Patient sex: M
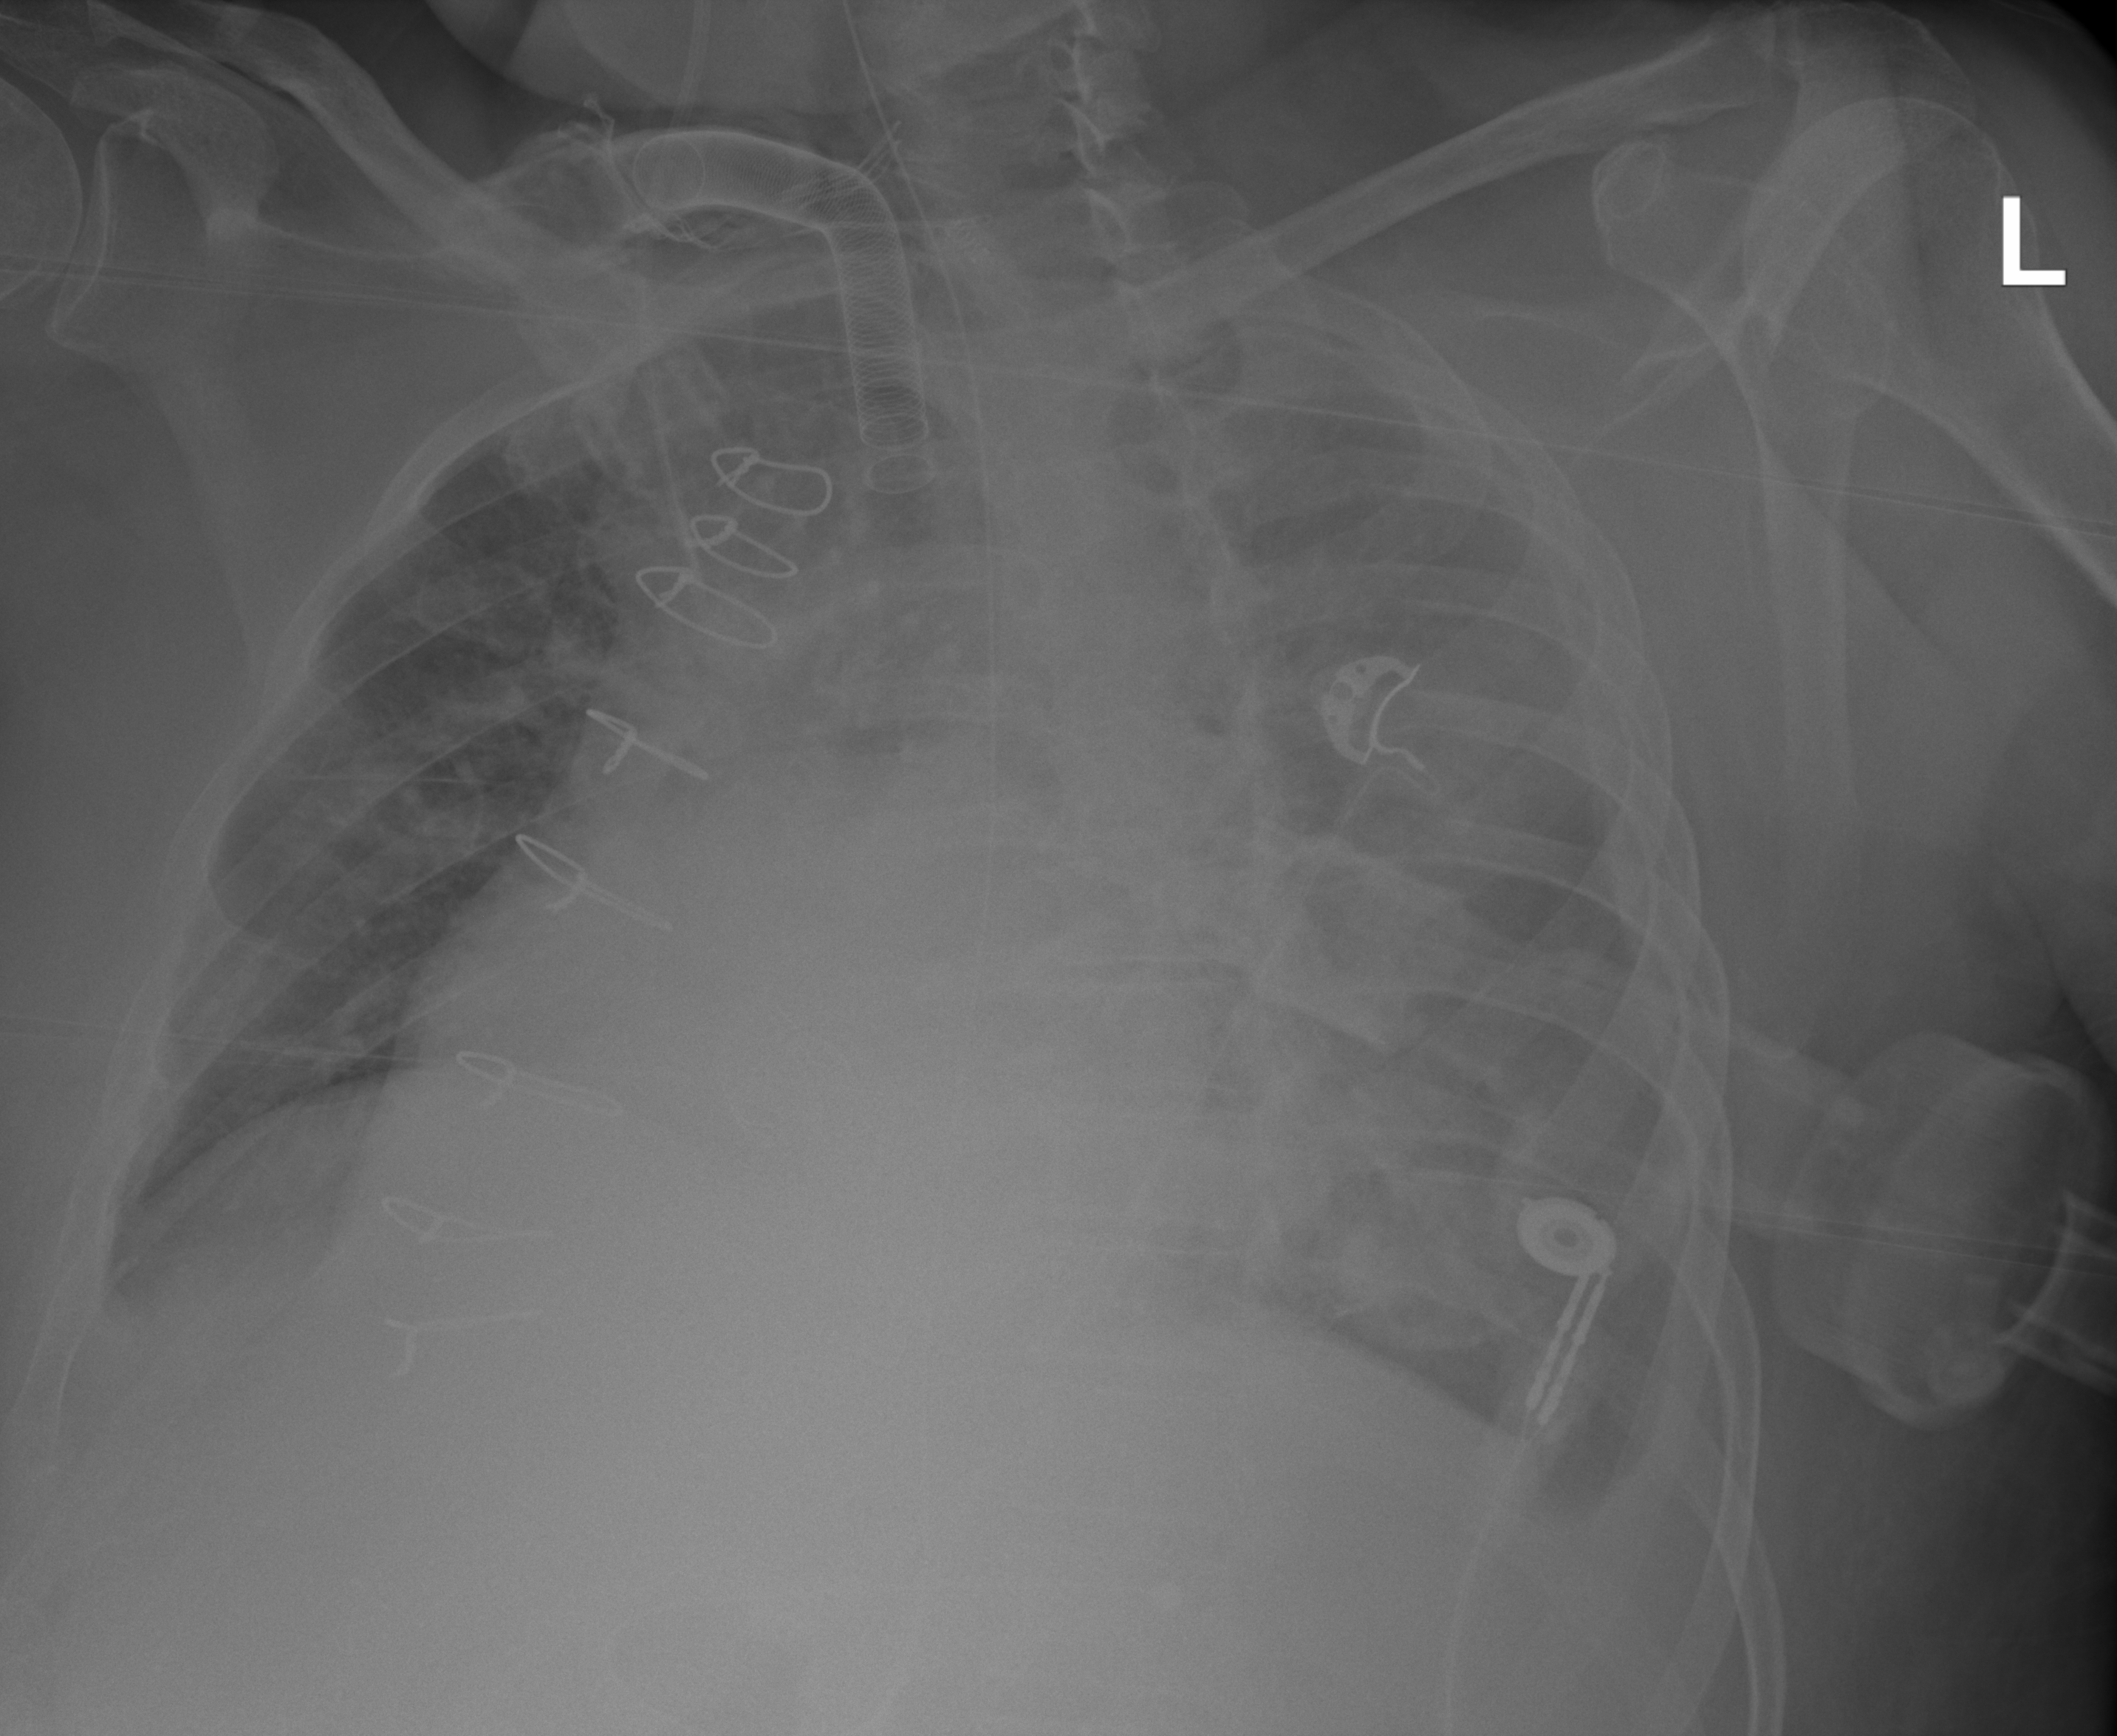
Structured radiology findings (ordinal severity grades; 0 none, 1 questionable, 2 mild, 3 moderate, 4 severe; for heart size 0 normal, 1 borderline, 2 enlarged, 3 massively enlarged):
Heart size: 2
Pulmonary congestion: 2
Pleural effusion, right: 0
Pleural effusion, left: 2
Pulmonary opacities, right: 0
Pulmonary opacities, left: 0
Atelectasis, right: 0
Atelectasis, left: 2